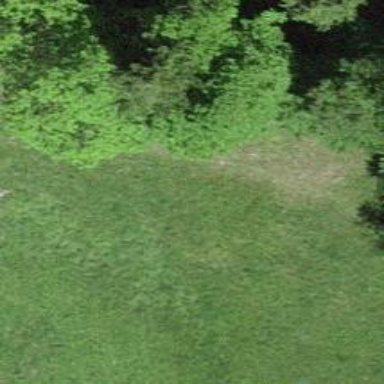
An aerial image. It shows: Path.